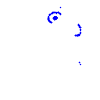
Particle: electron